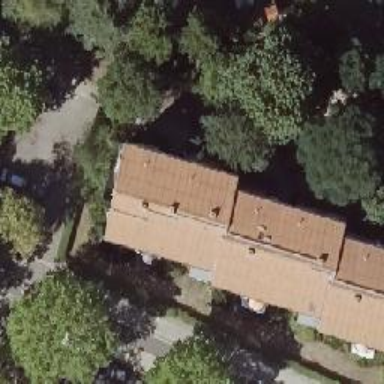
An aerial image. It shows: Gabled roof apartments building.